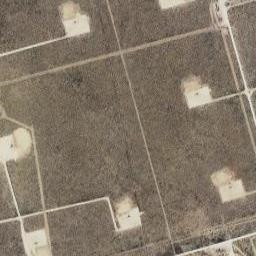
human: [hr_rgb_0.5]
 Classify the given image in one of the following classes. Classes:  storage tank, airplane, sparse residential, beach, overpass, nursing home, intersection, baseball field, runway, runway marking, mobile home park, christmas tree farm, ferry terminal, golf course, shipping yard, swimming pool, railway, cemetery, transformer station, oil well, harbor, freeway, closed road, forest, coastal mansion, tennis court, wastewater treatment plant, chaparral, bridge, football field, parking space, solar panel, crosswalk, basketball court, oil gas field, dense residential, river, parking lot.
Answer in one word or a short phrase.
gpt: oil gas field